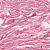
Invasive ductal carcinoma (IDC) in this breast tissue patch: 0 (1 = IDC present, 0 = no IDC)